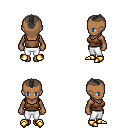
a pixel art fantasy rpg character, female body template, human, dark skin, brown pirate shirt, white pants, gray short mohawk hairstyle, gold boots, four views (front, back, left, right), 2x2 character sprite sheet, small pixel art, hard edges, no anti-aliasing